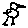
Label: bird